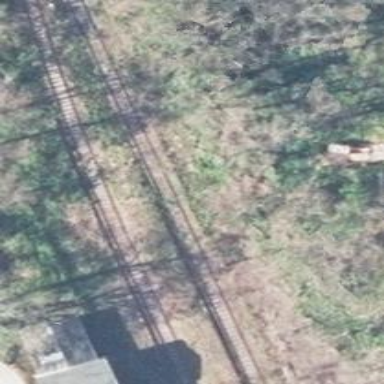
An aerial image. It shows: Abandoned railway yard is depicted.